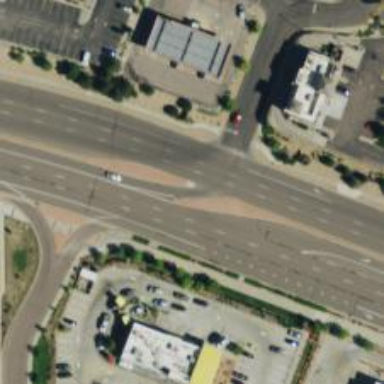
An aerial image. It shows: Asphalt road with secondary link designation.